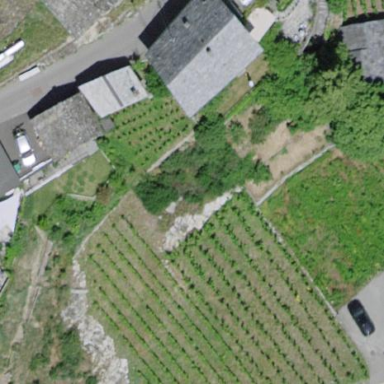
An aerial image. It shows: Vineyard growing grapes.